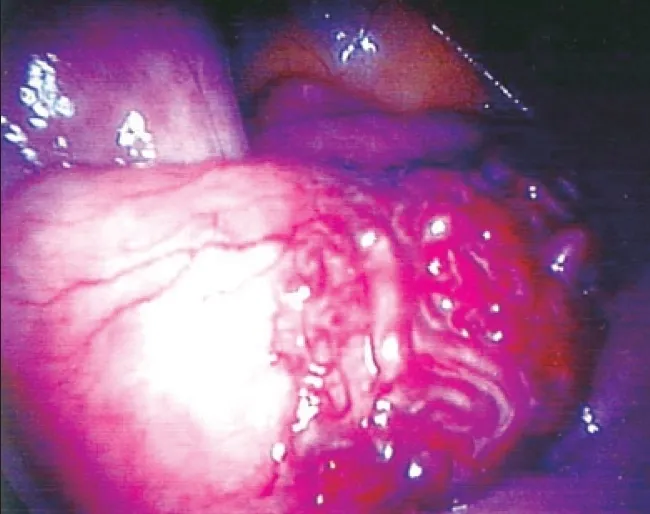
Laparoscopic view of the jejunal hemangioma.
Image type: medical_photograph (other_medical_photograph)